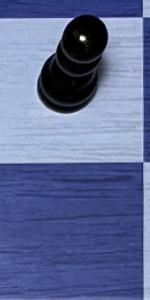
Label: Empty